You are looking at the envelope spectrum of a bearing's vibration signal. The marked vertical lines are the theoretical fault frequencies for the outer race, inner race, rolling elements, and cage. Diagnose the bearing from this image, choosing from: normal, inner_race, outer_race, ball.
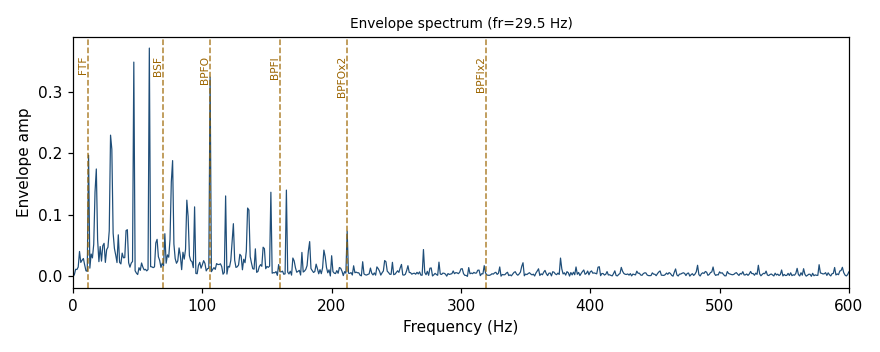
Answer: outer_race